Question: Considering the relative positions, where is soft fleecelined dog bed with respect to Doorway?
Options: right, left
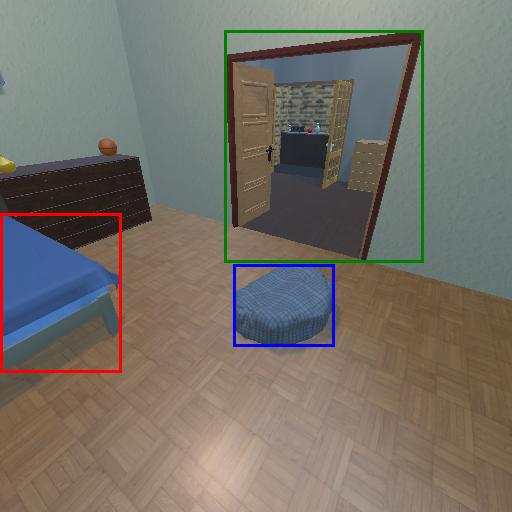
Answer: right